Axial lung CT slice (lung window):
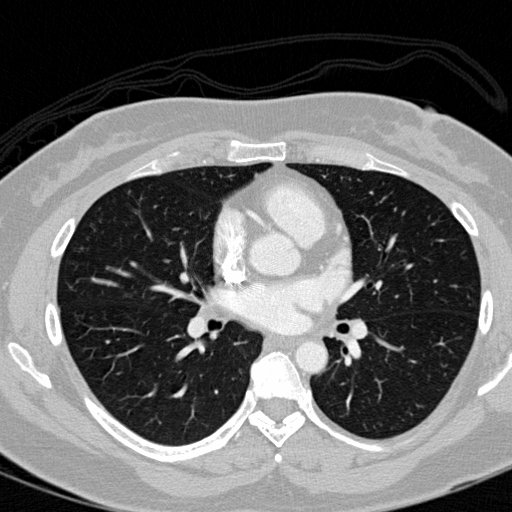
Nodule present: no